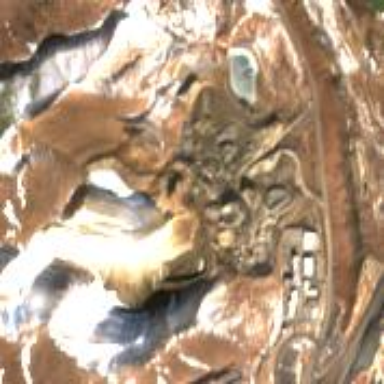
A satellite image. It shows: Quarry that is man-made.